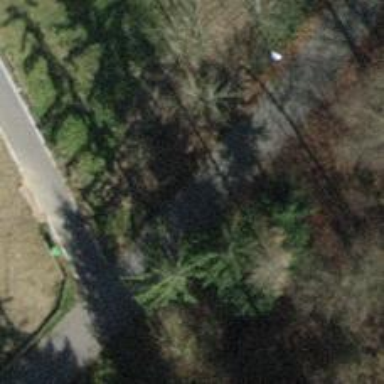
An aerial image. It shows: Path.